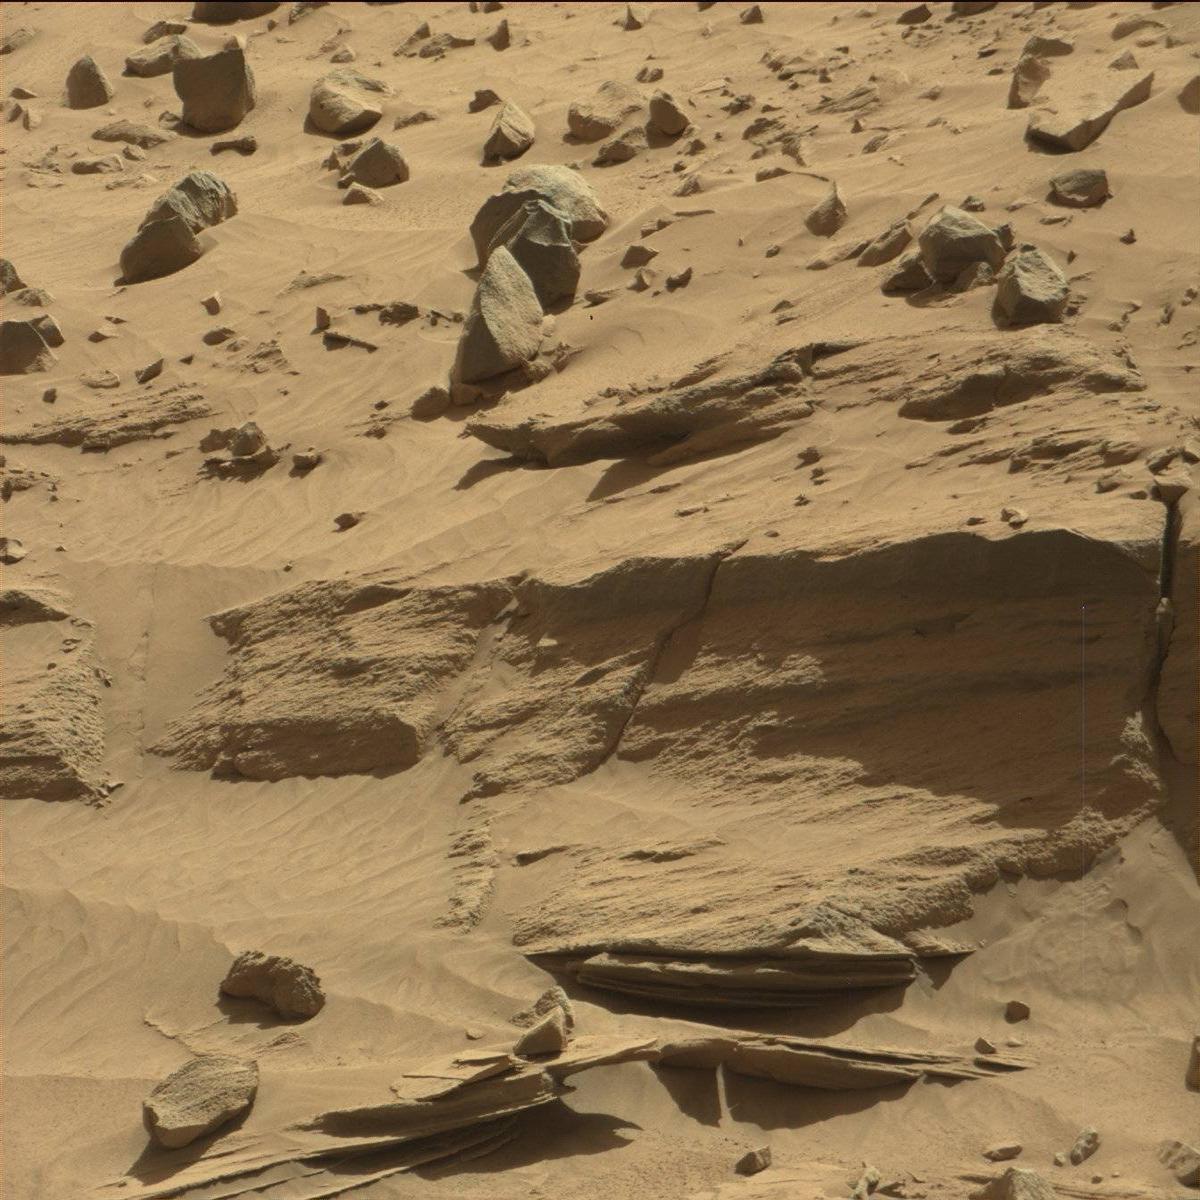
Terrain classes present: Bedrock, Rock, Sand / Soil